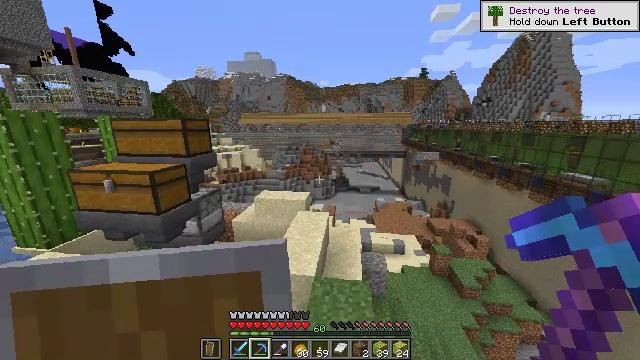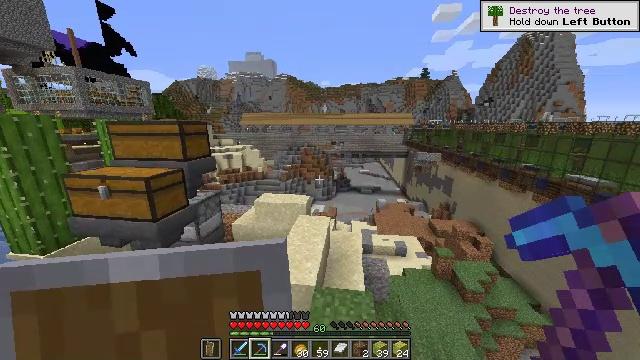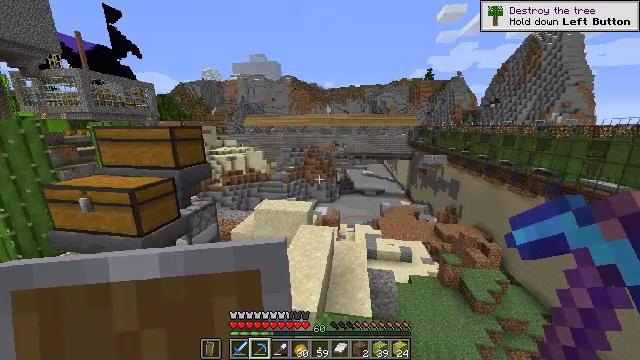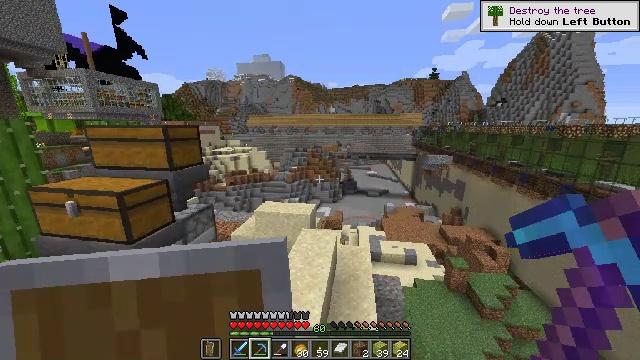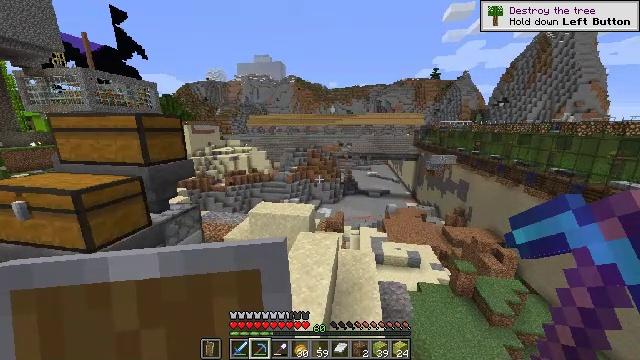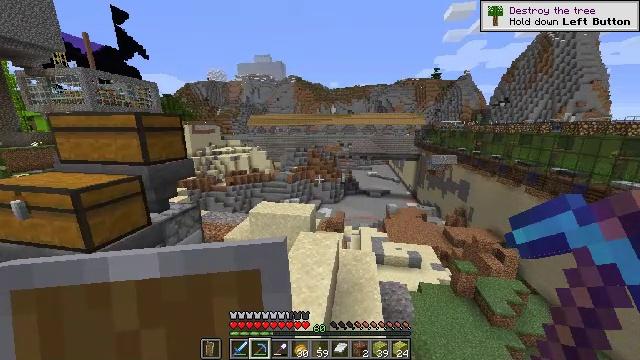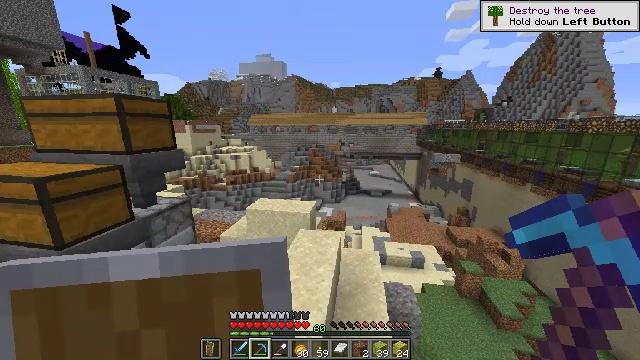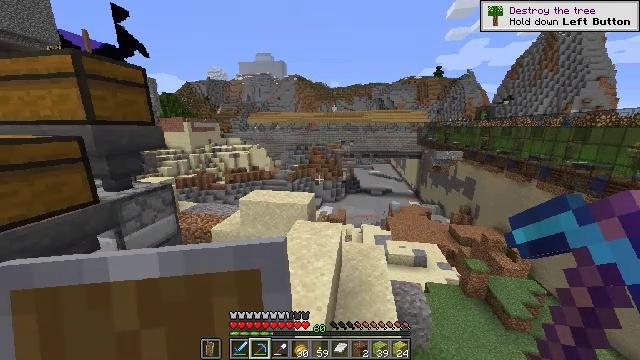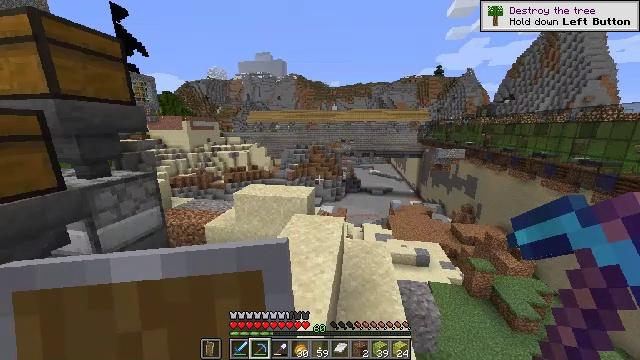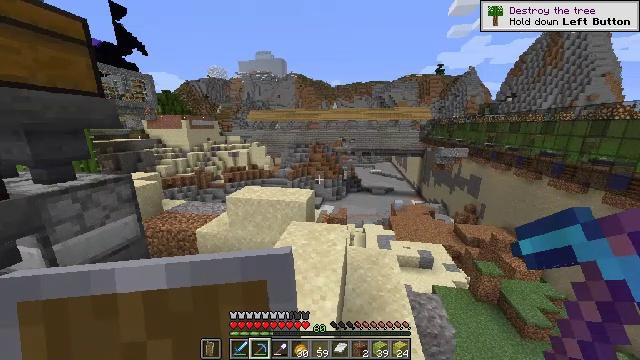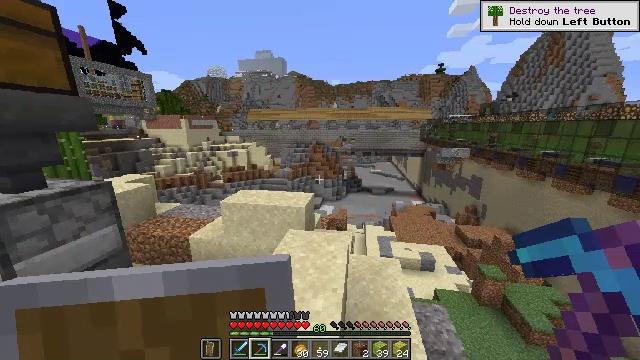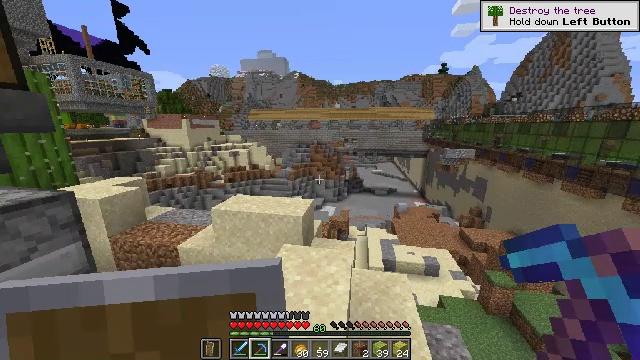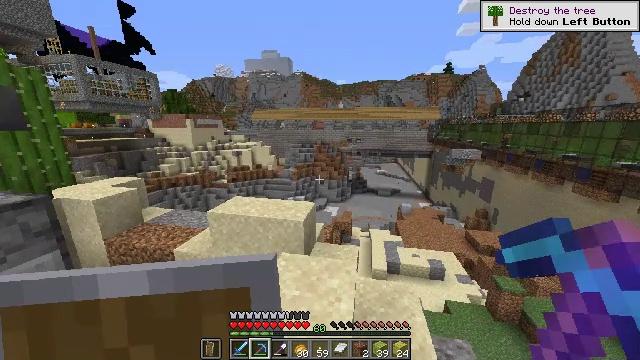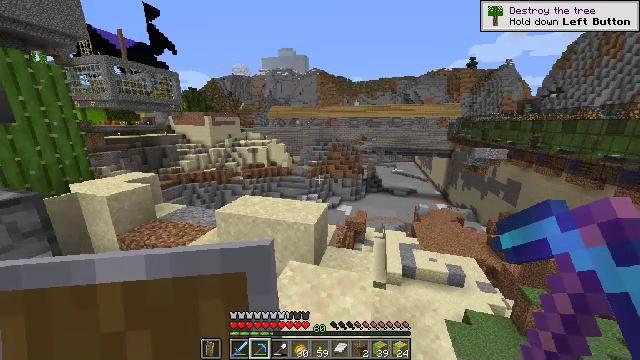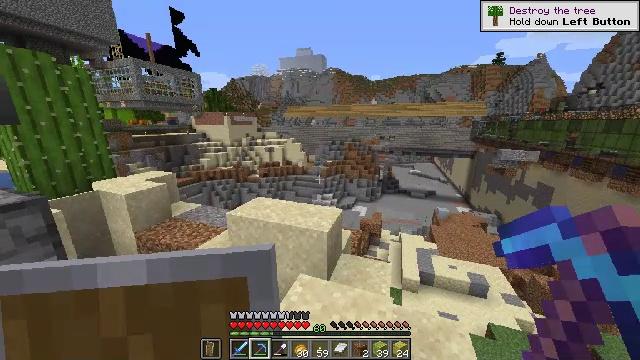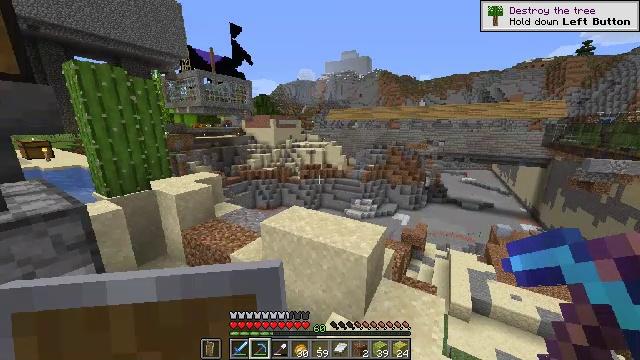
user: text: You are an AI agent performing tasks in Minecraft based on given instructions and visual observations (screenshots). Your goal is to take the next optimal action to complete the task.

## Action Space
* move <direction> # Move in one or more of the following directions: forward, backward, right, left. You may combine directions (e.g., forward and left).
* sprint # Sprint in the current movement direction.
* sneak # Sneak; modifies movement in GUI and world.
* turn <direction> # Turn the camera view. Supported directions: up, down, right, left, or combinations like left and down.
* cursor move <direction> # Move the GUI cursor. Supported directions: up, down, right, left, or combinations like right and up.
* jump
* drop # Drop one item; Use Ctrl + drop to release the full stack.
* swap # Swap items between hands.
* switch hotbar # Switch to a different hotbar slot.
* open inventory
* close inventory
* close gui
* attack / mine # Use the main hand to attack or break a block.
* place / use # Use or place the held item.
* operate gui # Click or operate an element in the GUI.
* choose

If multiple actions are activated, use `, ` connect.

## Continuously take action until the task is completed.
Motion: motion action
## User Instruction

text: Remove kelp and place it on the ground.
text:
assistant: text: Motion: move forward, jump
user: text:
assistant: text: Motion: move forward, jump
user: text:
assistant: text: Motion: move forward
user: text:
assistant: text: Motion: move forward
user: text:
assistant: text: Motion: move forward
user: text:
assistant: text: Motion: move forward
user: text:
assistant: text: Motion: move forward
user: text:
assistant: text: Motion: move forward
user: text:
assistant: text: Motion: move forward
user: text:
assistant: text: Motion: move forward
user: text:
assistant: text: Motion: move forward
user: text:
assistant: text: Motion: move forward
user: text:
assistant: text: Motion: move forward, turn left
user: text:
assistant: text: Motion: move forward, turn left
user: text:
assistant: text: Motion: move forward, turn left
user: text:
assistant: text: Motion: move forward, turn left and up
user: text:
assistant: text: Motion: turn left and up
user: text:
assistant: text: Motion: turn left and up
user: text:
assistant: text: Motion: turn left and up
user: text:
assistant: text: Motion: turn left and up
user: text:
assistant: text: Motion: no_op
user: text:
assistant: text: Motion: turn left
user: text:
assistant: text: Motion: no_op
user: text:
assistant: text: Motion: no_op
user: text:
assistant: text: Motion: no_op
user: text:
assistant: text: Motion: turn left and down
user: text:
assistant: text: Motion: use / place
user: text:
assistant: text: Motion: use / place
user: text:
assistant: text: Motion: use / place
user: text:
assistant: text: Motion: no_op